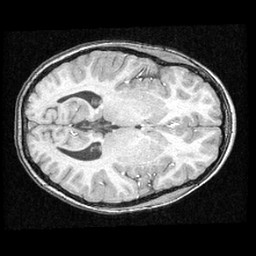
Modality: T1w
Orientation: axial
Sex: female
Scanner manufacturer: ge
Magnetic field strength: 1.5 T
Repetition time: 21 s
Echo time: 0.008 s